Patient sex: F
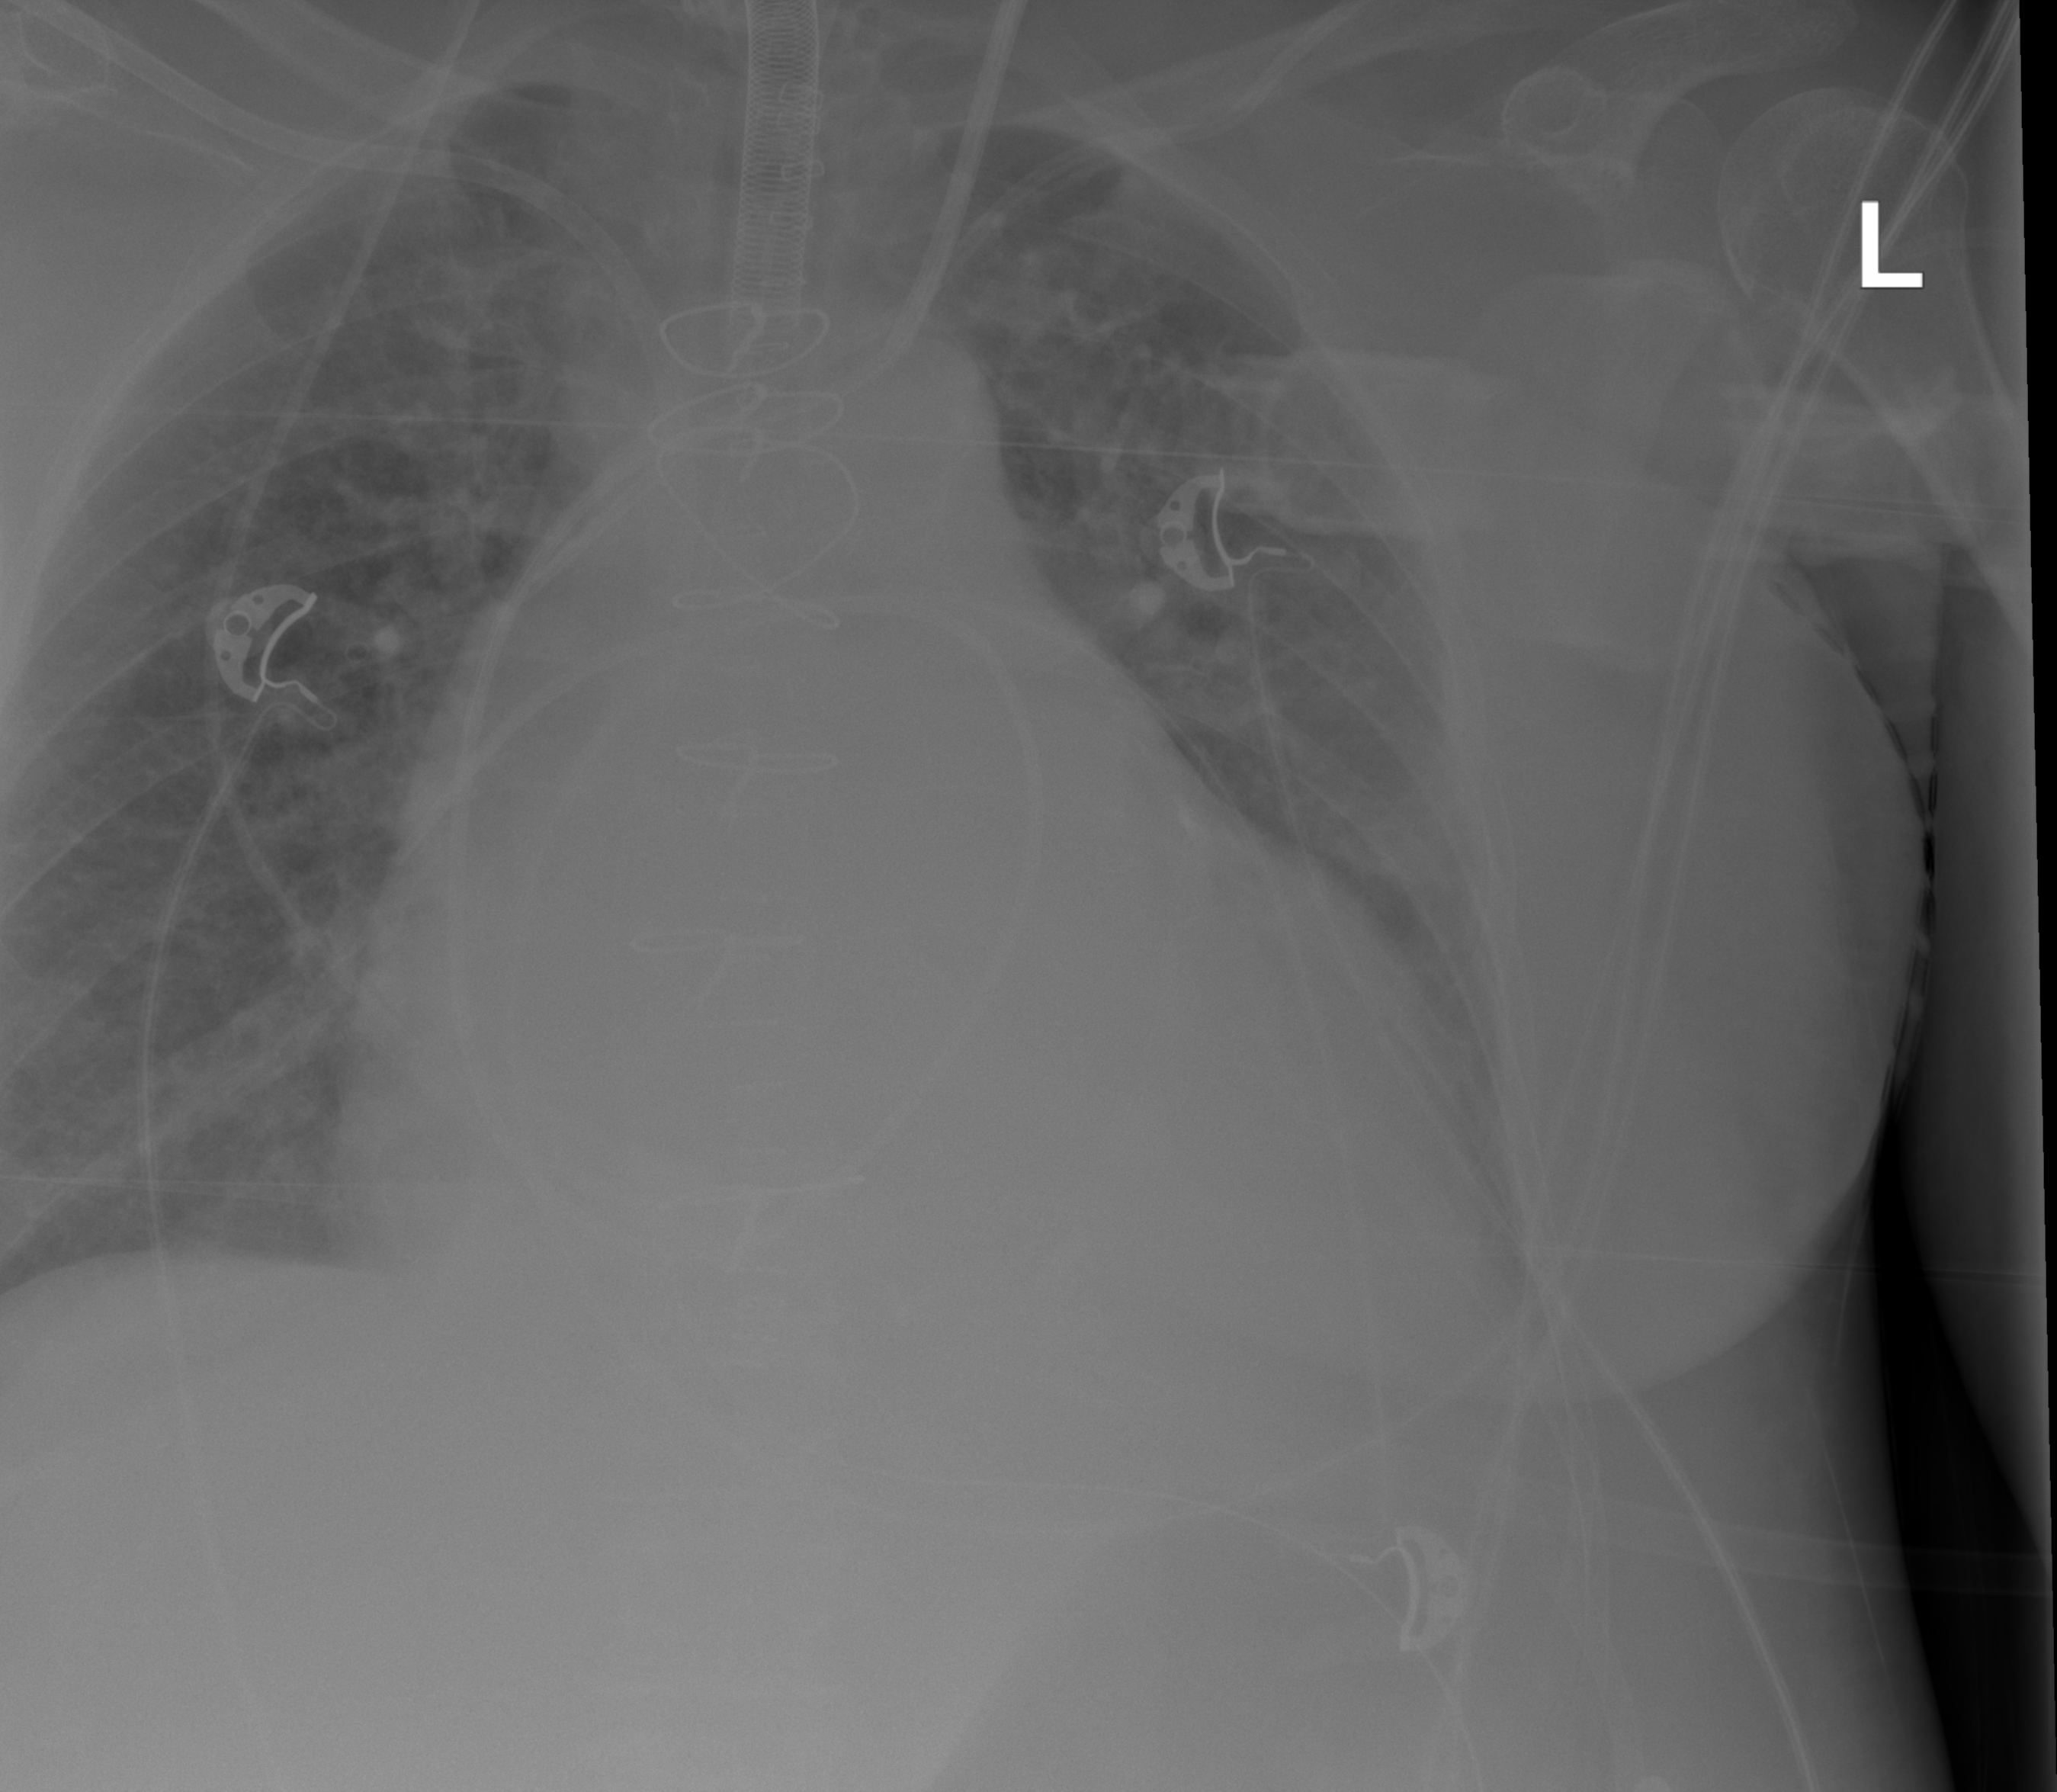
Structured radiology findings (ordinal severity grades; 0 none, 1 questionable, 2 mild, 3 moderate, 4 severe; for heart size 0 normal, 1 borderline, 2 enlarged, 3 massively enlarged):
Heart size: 3
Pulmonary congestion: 2
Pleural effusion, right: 0
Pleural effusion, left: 0
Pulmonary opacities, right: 2
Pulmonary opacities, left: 2
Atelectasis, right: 0
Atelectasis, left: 0